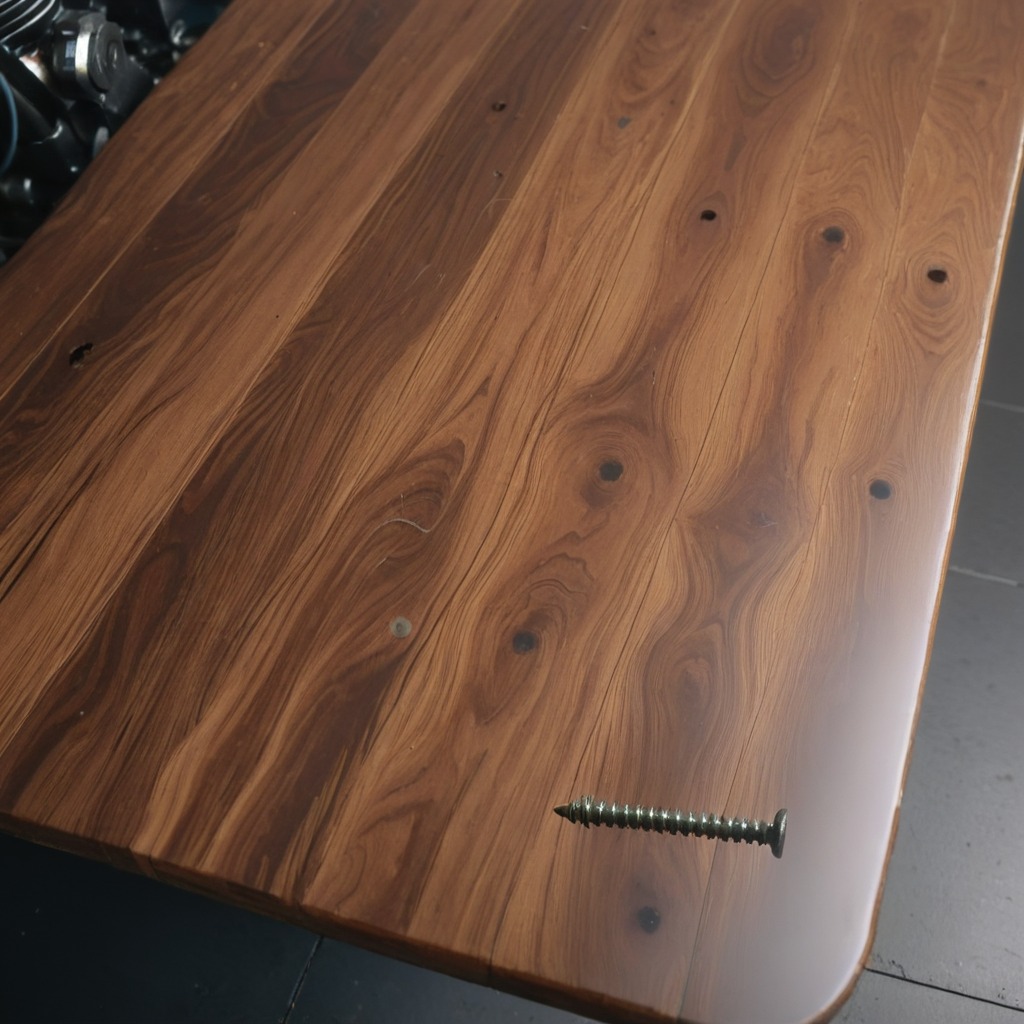
A metal screw lies on an oil-spilled wooden table in a vintage motorcycle garage.